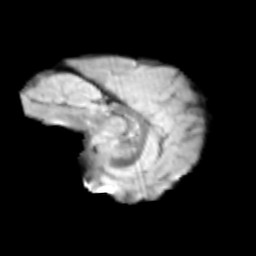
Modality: T2w
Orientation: sagittal
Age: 13
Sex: male
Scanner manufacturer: siemens
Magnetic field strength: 3 T
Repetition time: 3.8 s
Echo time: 0.07 s